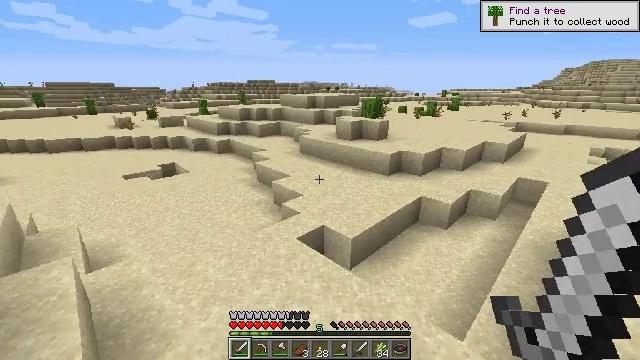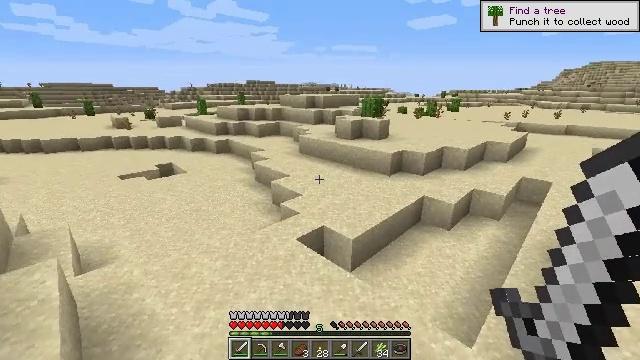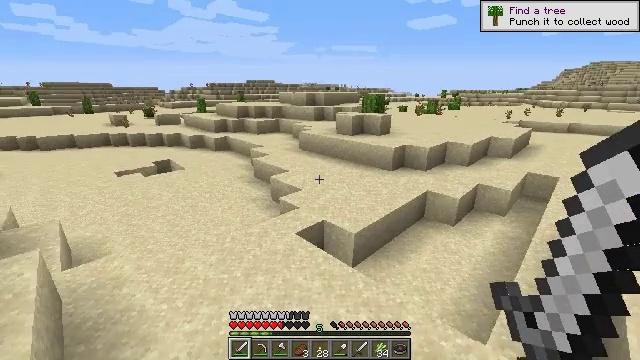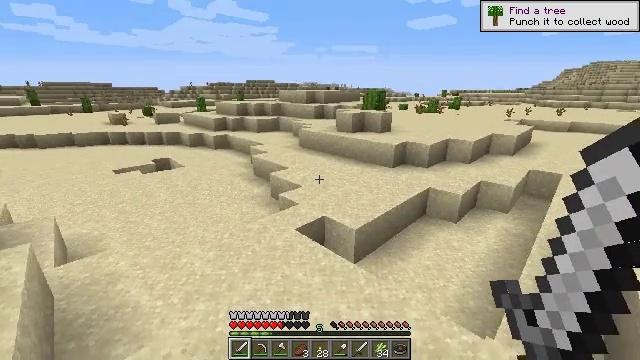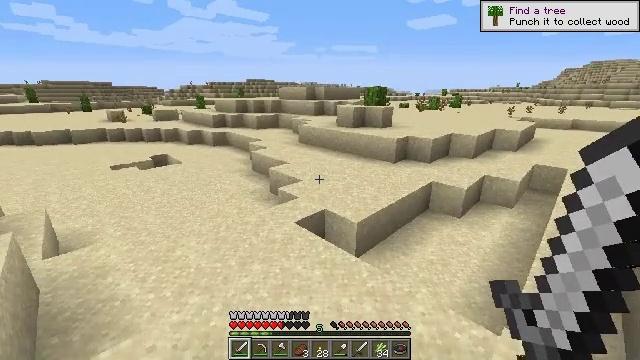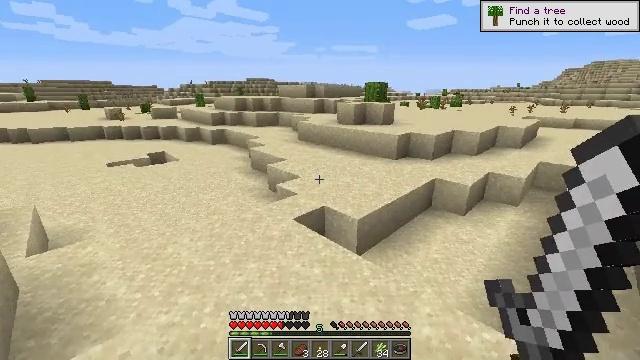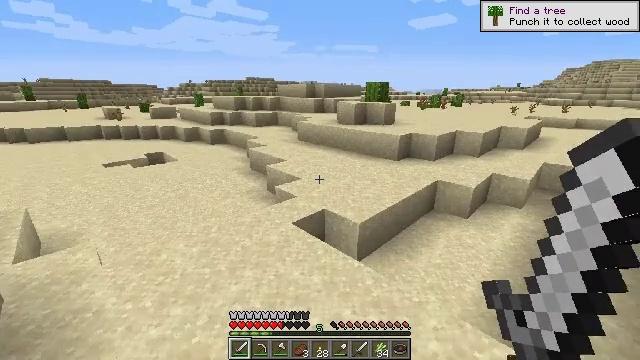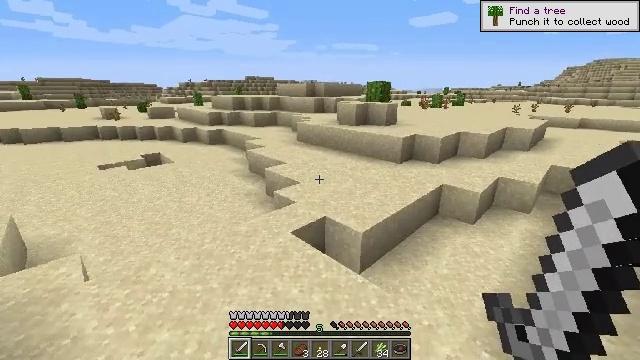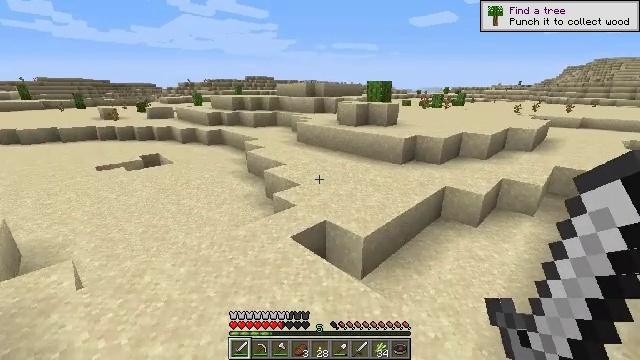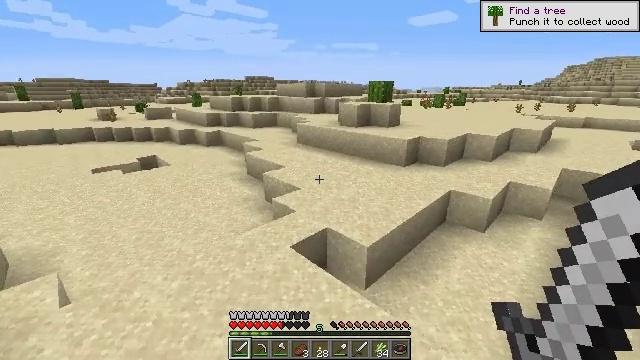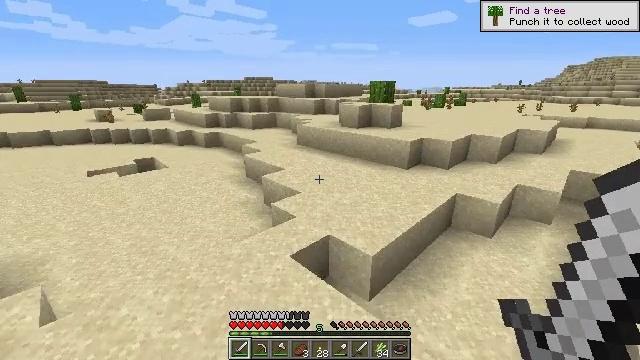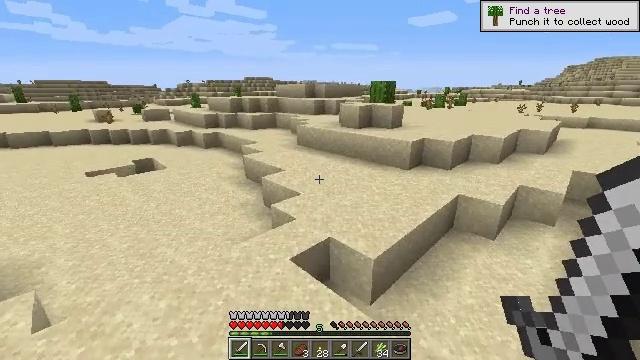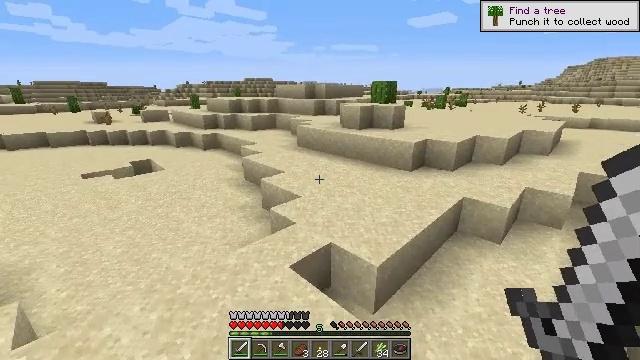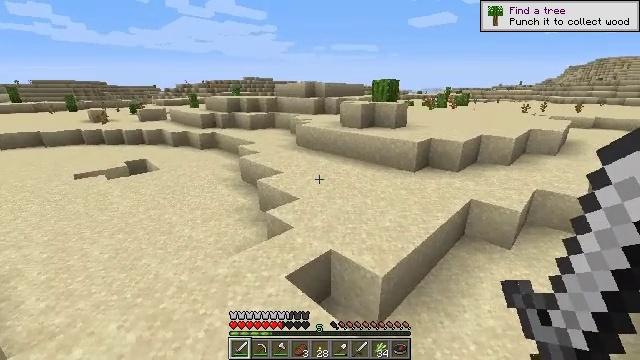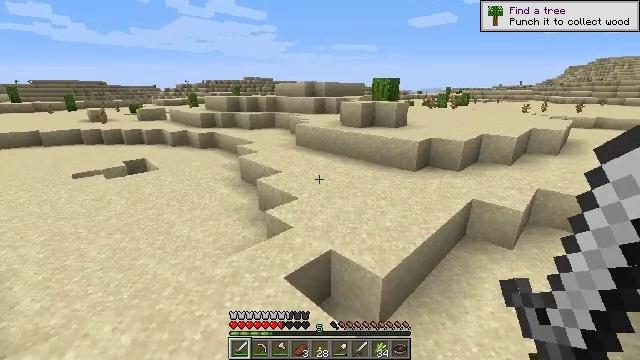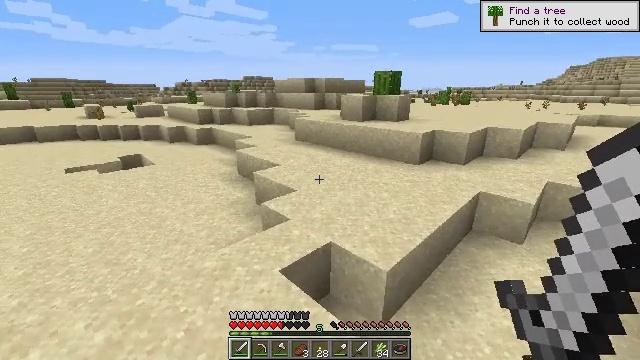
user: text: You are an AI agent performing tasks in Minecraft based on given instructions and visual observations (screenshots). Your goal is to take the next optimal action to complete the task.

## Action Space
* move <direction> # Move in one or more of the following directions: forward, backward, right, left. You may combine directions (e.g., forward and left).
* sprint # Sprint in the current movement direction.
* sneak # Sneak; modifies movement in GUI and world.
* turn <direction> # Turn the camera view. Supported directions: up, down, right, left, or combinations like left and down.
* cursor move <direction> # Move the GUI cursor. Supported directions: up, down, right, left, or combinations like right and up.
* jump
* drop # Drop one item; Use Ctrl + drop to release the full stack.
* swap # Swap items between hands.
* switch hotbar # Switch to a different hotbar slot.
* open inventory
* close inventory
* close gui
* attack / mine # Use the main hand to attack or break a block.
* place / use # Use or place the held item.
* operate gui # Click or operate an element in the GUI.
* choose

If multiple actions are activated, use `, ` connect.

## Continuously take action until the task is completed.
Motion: motion action
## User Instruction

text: Collect the dead bush from dry areas.
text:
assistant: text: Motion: move forward
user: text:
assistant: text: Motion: move forward
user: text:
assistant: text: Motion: move forward
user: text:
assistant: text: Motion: move forward
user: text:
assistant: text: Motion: move forward
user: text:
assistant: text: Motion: move forward
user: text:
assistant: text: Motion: move forward
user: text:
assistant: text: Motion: move forward
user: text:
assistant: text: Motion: move forward
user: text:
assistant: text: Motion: move forward
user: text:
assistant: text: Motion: move forward
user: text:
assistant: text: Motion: move forward
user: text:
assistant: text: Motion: move forward
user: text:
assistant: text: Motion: move forward
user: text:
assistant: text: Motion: move forward
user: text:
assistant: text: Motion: move forward
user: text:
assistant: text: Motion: move forward
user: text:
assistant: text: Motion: move forward
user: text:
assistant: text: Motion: move forward
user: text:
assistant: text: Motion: move forward
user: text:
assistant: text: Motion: move forward
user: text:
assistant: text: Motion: move forward
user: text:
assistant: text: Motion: move forward
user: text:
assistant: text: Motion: move forward
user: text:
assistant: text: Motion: move forward
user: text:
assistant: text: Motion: move forward
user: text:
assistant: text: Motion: move forward
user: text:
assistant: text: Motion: move forward
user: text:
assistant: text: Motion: move forward
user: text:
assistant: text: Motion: move forward